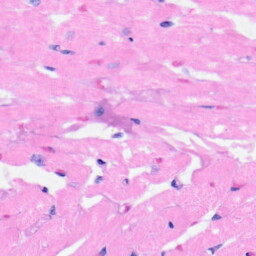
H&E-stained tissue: Heart